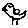
Label: bird